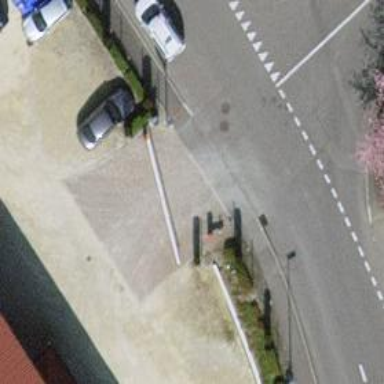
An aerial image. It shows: Lift gate barrier.